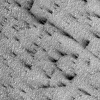
Atmospheric dust classification: not_dusty